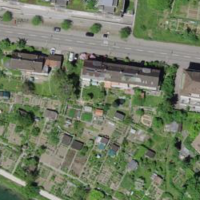
EUNIS habitat code: 53
Species observed at this site:
Urtica dioica
Lonicera acuminata